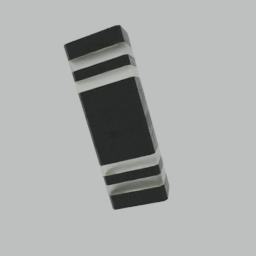
Label: lighting